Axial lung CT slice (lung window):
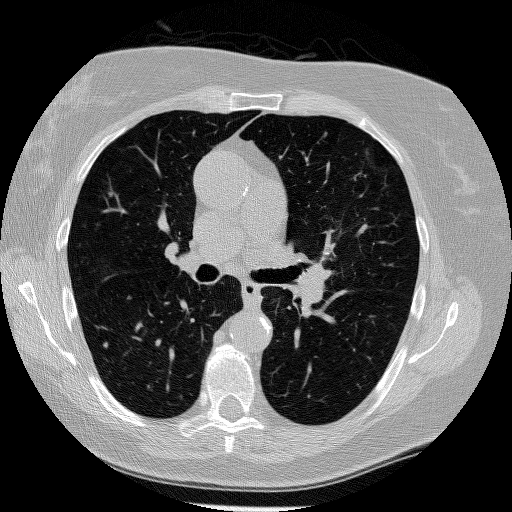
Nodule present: no